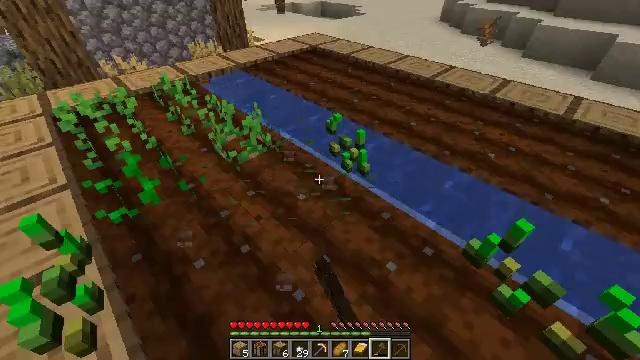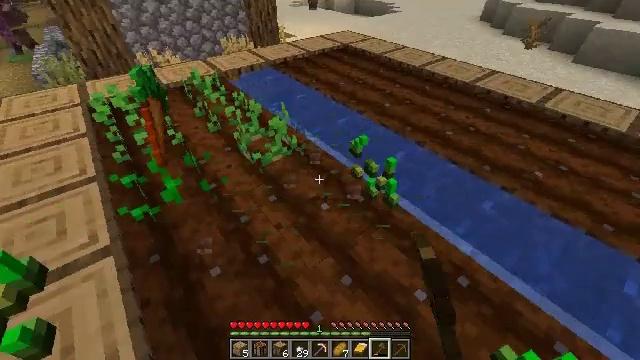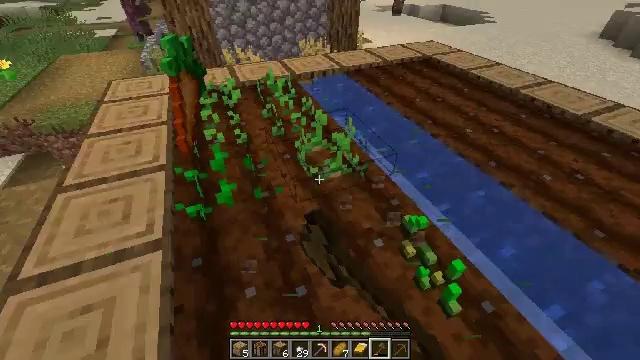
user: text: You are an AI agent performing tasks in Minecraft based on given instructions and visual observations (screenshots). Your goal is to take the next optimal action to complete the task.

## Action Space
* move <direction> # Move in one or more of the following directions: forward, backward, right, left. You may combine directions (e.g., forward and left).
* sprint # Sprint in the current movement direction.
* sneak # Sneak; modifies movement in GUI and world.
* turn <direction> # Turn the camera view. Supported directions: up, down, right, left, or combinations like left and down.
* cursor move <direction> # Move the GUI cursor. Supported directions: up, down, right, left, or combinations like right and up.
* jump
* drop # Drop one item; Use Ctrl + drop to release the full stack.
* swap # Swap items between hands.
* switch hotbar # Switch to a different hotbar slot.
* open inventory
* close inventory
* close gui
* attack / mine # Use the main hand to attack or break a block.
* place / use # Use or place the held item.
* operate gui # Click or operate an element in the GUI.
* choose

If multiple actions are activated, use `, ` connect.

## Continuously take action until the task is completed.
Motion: motion action
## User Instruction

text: Pull up beetroots from the soil.
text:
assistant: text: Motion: move forward, turn left, attack / mine
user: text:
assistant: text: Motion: move forward, turn left, attack / mine
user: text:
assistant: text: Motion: attack / mine